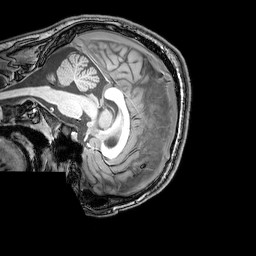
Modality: T1w
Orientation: sagittal
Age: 21
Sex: male
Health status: healthy
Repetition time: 0.081 s
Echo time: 0.037 s